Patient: sex M, age 64
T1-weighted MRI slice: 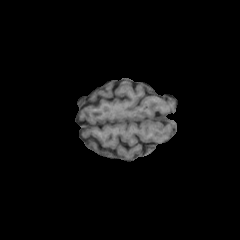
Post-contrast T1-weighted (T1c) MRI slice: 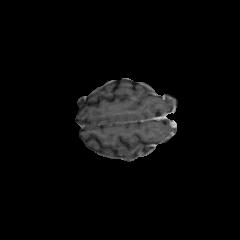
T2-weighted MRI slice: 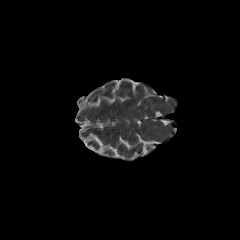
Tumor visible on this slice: no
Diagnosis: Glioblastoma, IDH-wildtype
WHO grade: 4